Interaction volume radius: 10 \u00c5
Interaction volume height: 15 \u00c5
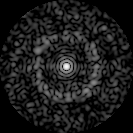
Disorder parameter: 0.8436